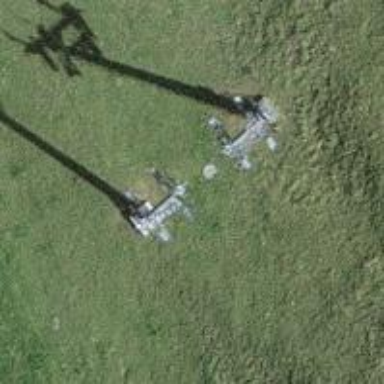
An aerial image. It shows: Pylon for aerialway.